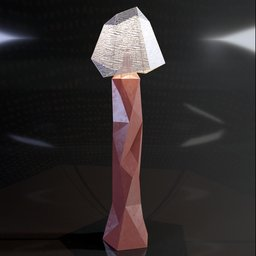
Label: lighting